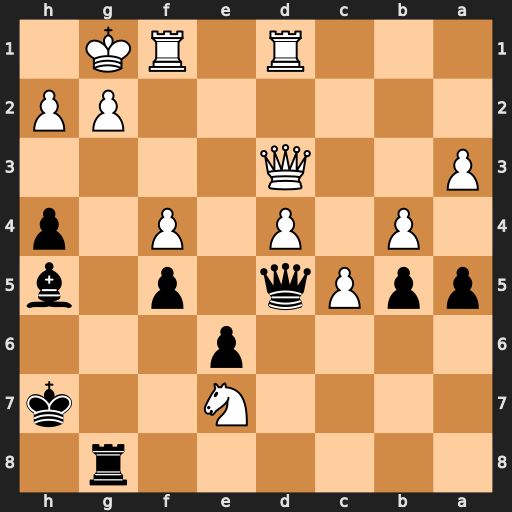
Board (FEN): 6r1/4N2k/4p3/ppPq1p1b/1P1P1P1p/P2Q4/6PP/3R1RK1
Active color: b
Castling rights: -
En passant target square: -
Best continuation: Qxg2#